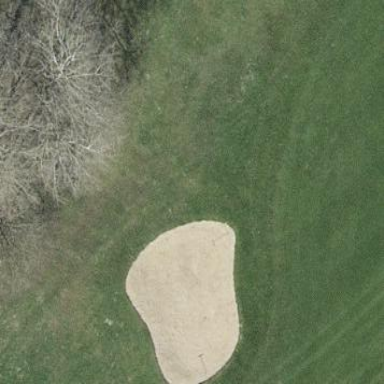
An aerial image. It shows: Sandy area is golf bunker.